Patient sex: M
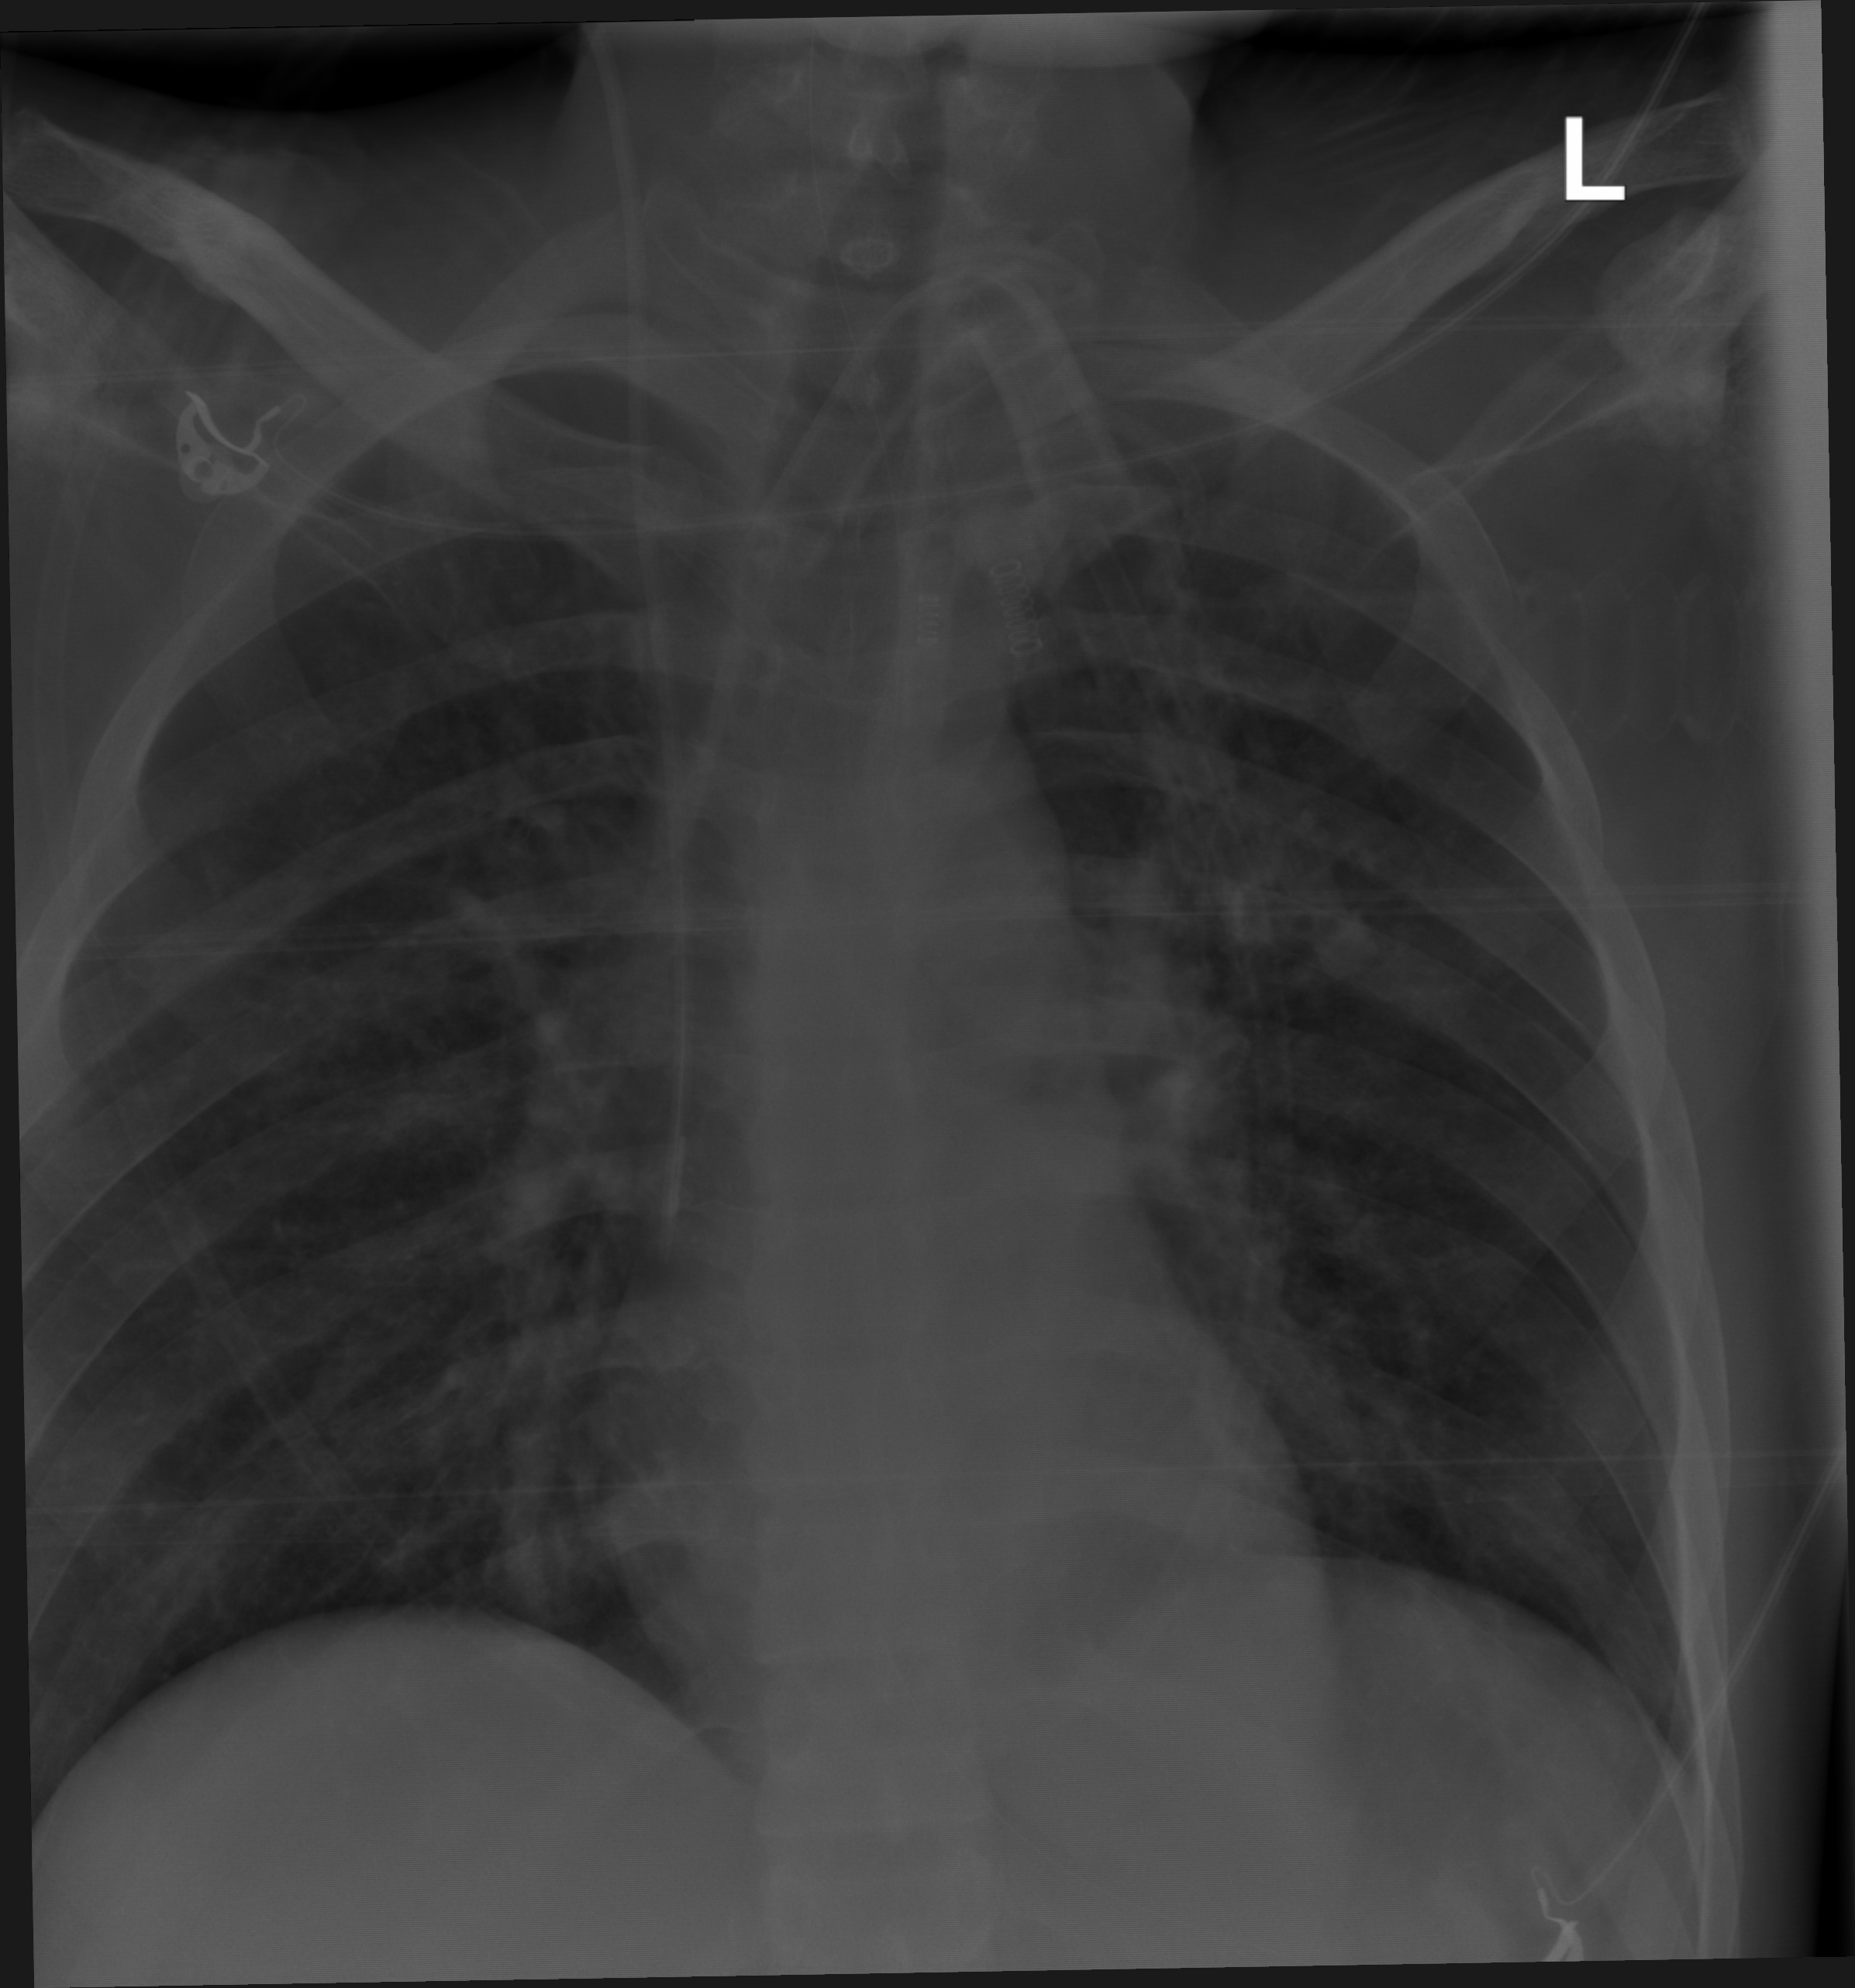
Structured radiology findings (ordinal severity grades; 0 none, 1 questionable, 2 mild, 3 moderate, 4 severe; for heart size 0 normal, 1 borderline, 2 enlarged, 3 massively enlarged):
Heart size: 0
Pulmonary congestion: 0
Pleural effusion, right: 0
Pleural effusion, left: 2
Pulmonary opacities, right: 1
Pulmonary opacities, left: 2
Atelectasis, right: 0
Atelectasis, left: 0